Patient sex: M
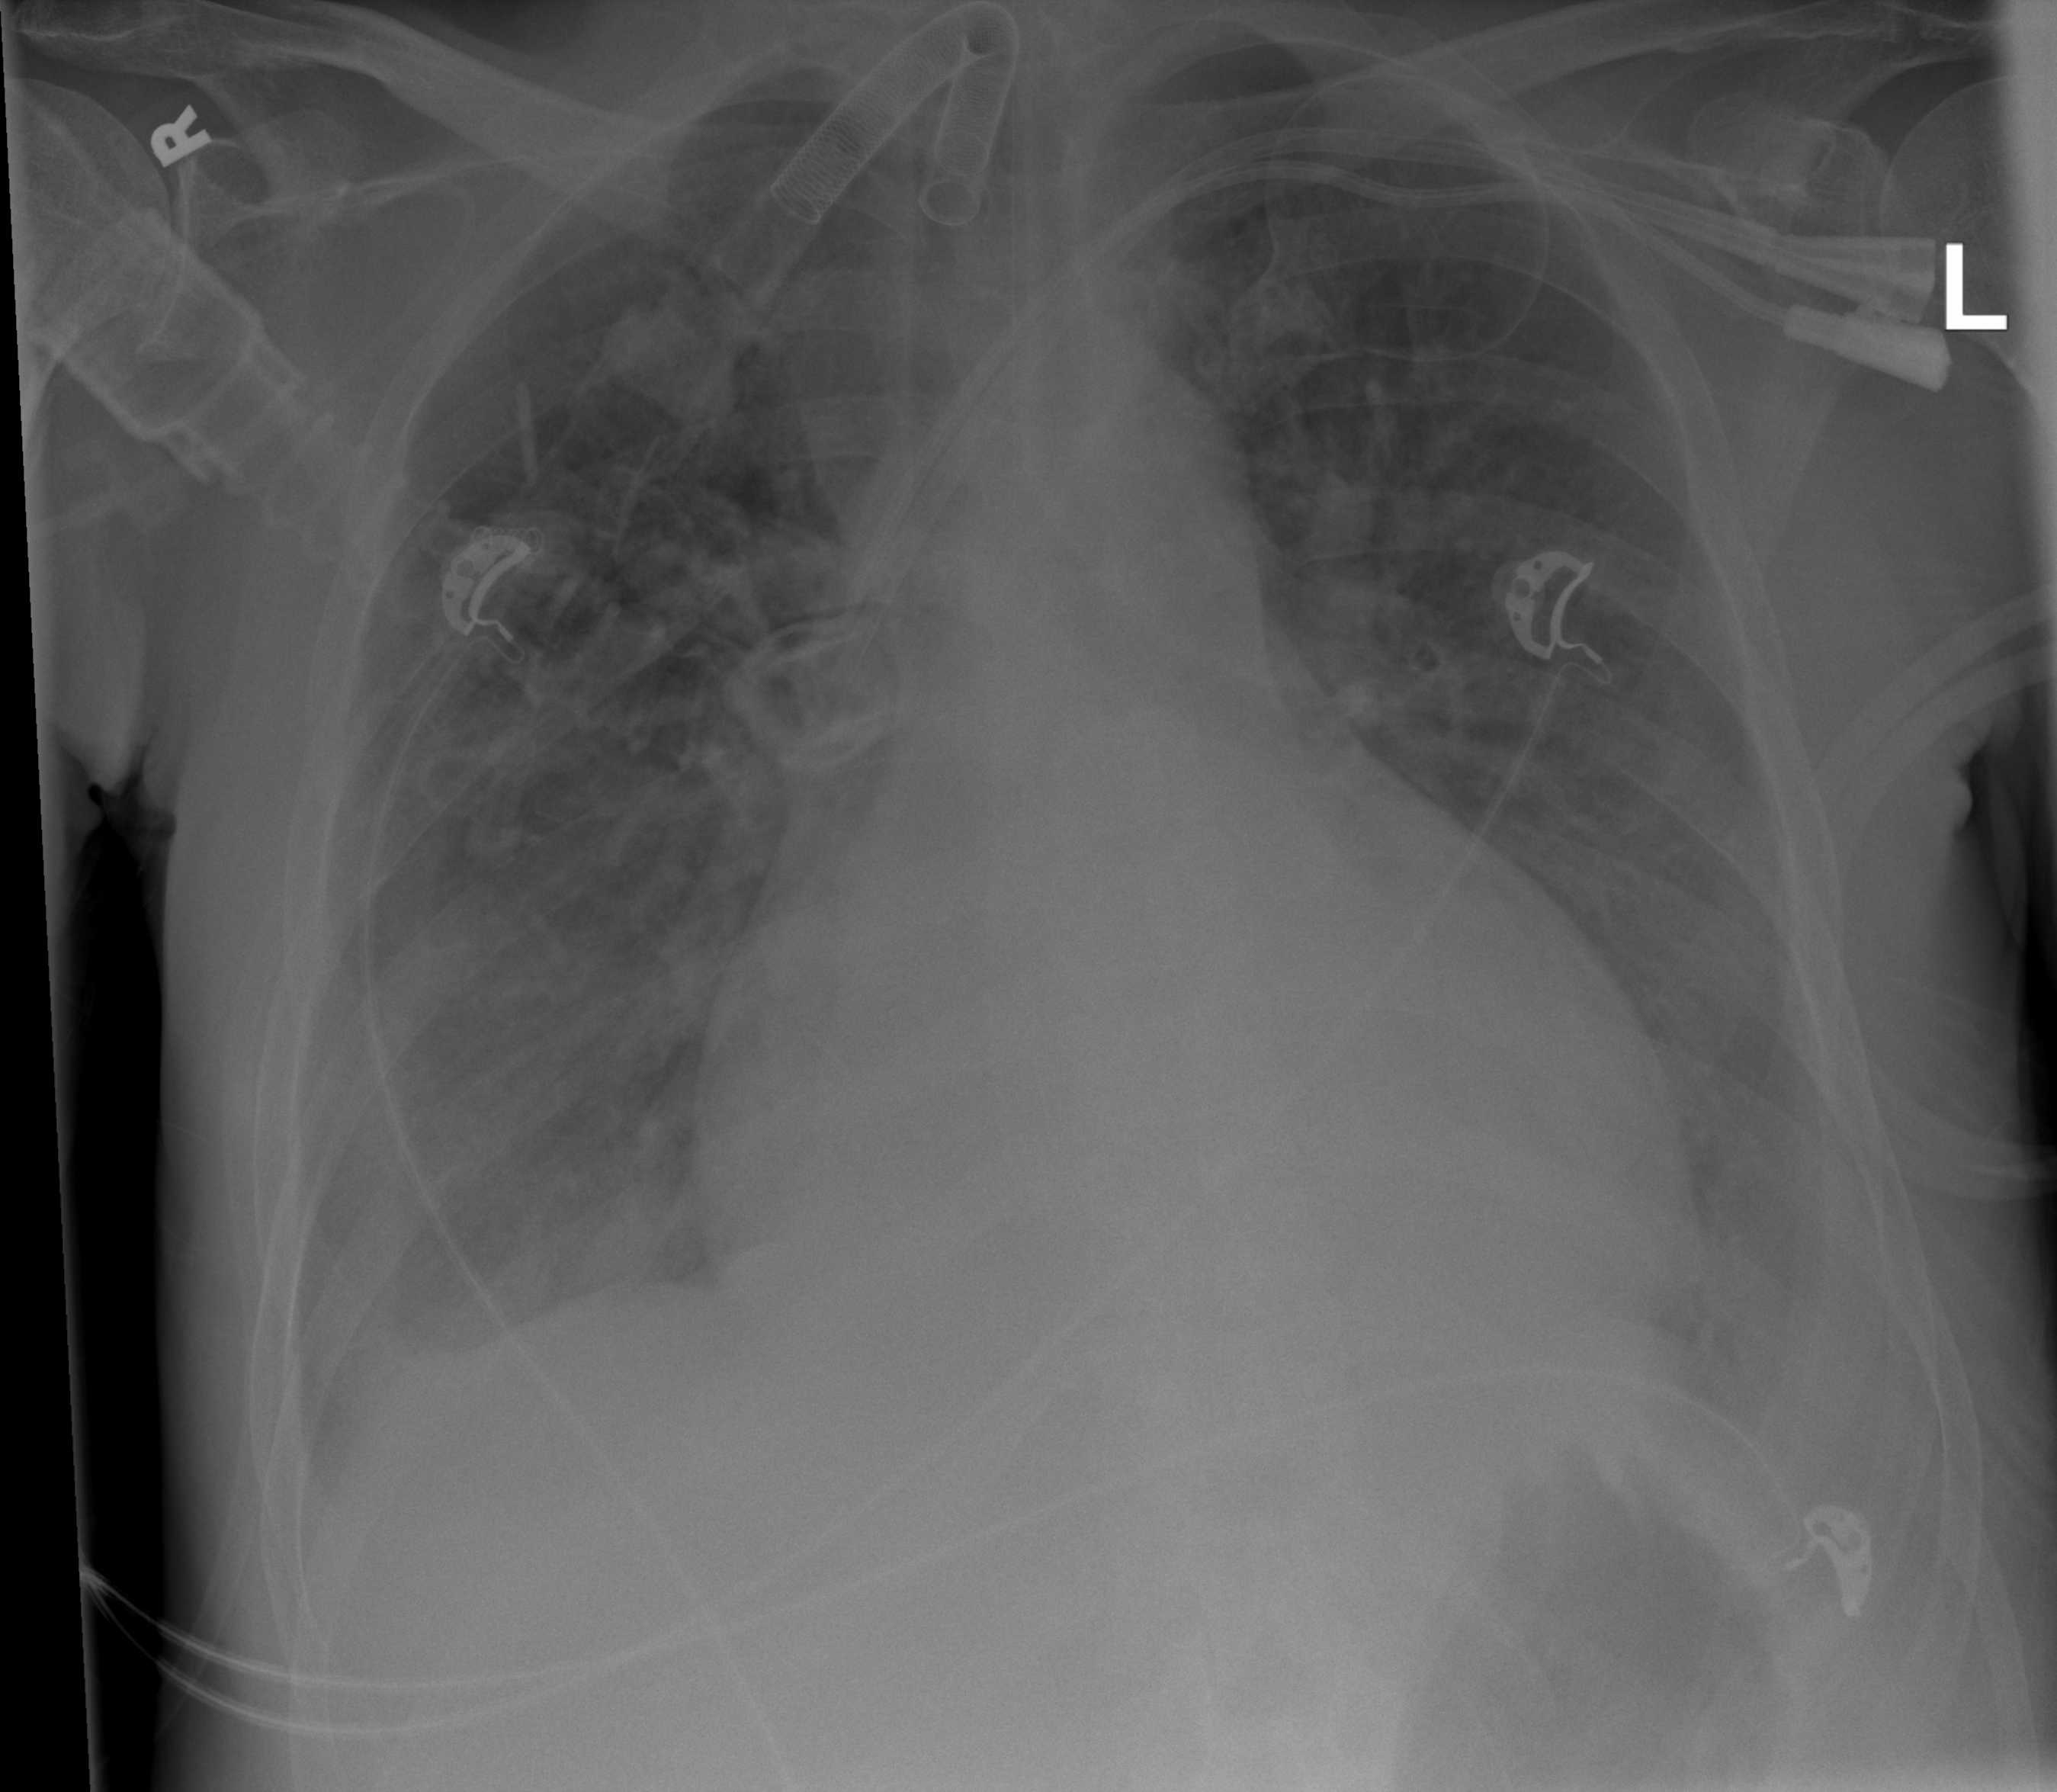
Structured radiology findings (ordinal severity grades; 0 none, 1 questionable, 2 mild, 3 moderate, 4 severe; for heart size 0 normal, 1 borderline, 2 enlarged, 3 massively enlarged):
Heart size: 2
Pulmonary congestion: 2
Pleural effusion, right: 3
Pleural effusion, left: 3
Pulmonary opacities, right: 2
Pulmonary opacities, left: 2
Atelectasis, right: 2
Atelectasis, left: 2